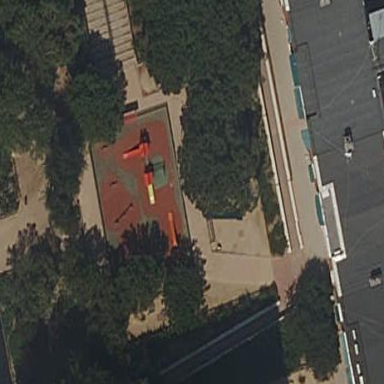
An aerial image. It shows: Playground area for leisure land.